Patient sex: F
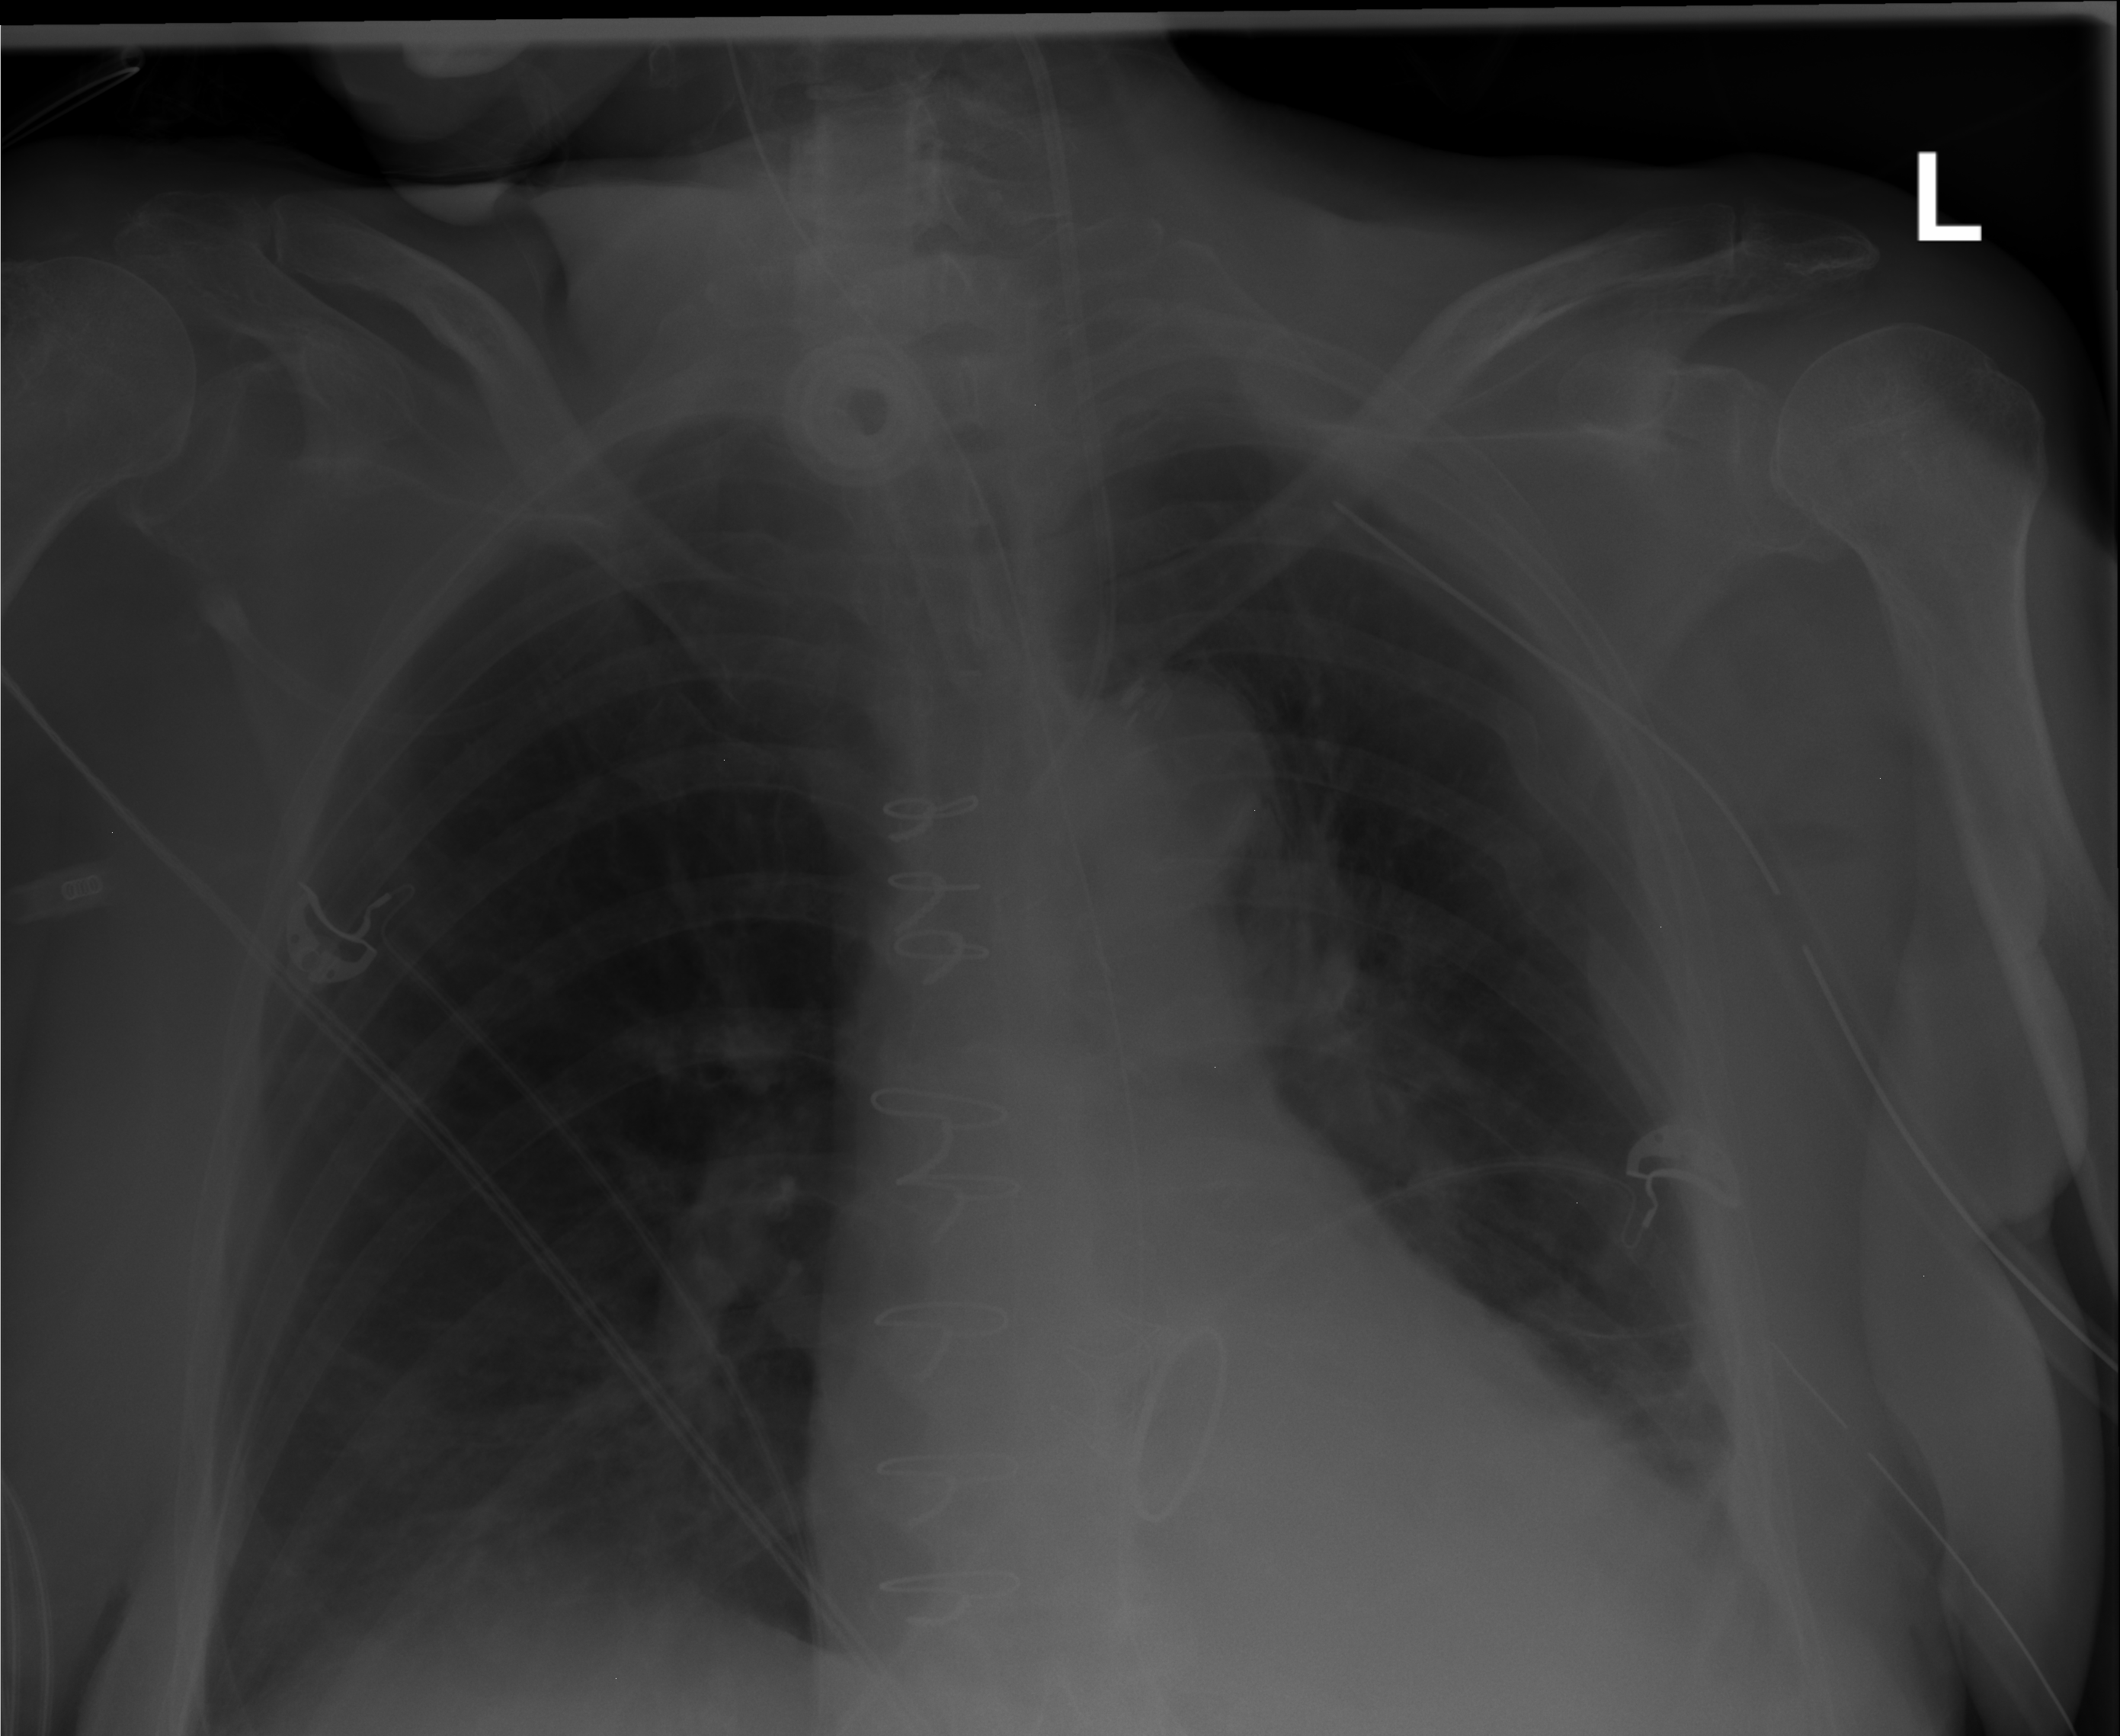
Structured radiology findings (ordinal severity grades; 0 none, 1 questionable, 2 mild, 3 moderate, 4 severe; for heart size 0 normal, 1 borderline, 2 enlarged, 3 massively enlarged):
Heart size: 0
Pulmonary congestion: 0
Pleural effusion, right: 0
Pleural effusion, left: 1
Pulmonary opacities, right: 0
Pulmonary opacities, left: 0
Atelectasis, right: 1
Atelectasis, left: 2